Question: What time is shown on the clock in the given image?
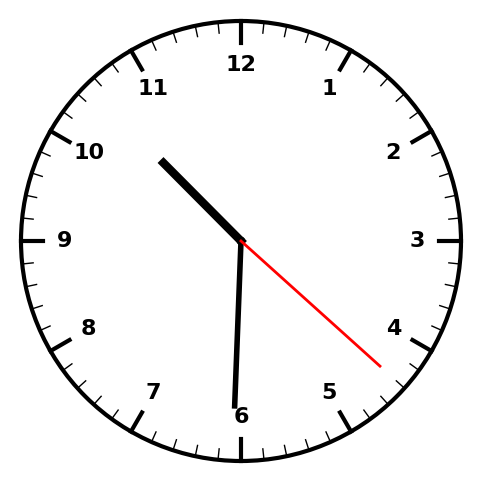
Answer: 10:30:22